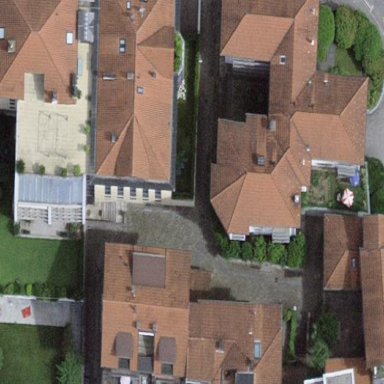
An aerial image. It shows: Building with hipped roof.